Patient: sex M, age 76
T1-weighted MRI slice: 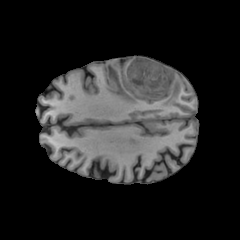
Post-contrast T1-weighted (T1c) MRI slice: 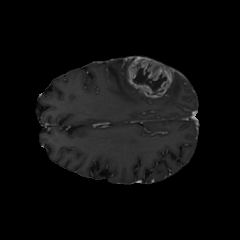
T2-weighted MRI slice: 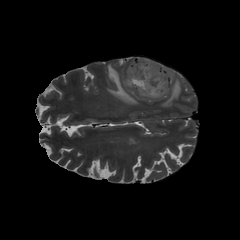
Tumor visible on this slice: yes
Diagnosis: Glioblastoma, IDH-wildtype
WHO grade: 4